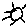
Label: sun